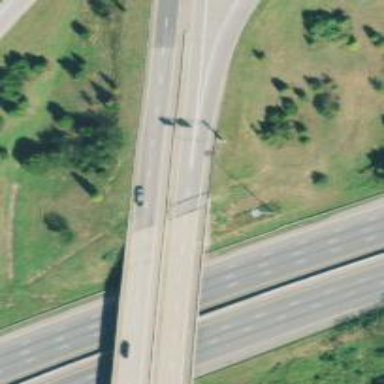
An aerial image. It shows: Motorway junction.